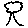
Label: tree